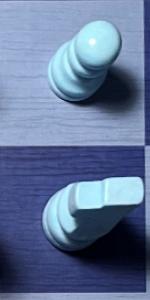
Label: Knight_White